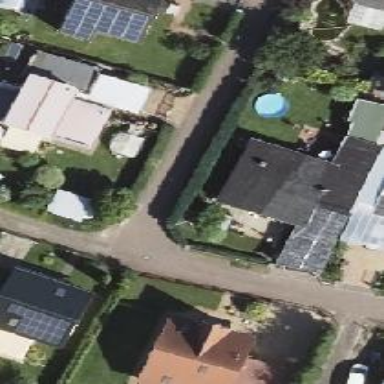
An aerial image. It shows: Alleyway designated as service road.